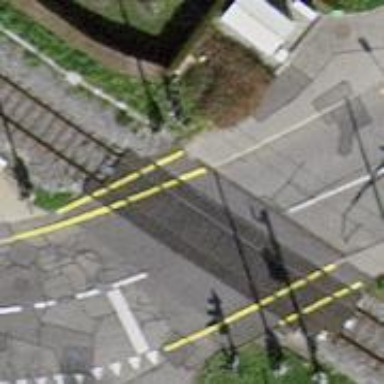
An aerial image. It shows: Level crossing along the railway.